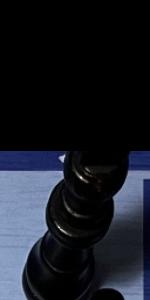
Label: King_Black